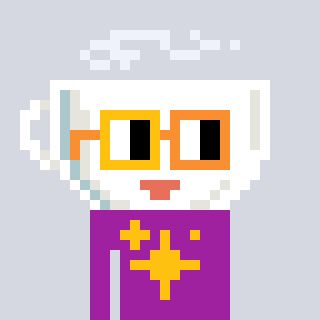
a pixel art character with square yellow and orange glasses, a mug-shaped head and a magenta-colored body on a cool background